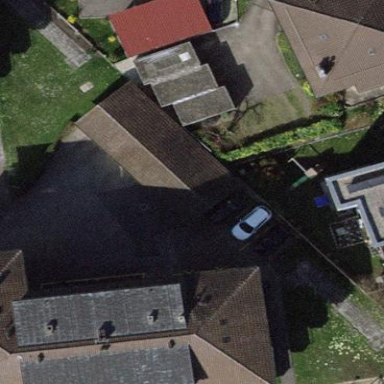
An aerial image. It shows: Group of garages.